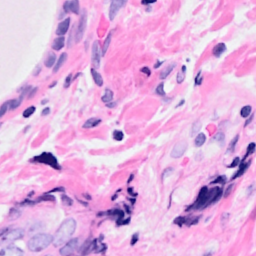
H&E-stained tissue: Breast